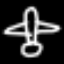
Label: airplane